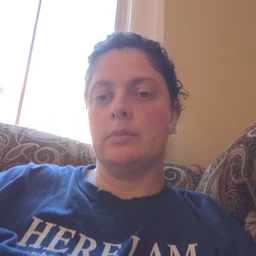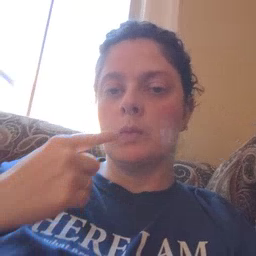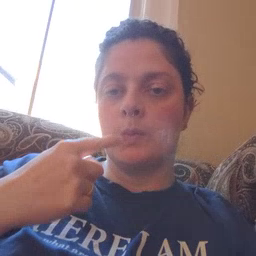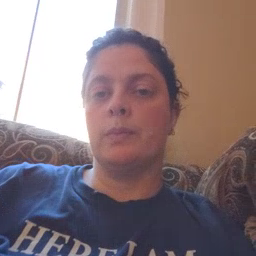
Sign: tooth